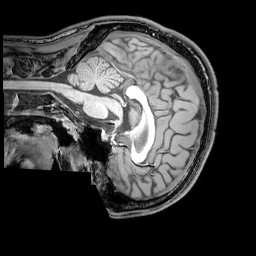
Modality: T1w
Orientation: sagittal
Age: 23
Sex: male
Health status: healthy
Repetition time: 0.081 s
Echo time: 0.037 s